Question: I have a page in my webapp that contain 3 textbox side by side as they all display important information. However, if i were to reduce my browser size, my twitter bootstrap navbar and my slideshow header will follow the size of the browser and fit 100% as mentioned in my codes
'''
<div id="Slideshow">
<img src="image/s1.jpg" name="slide" style="width:100%; height:150%">
<script type="text/javascript">
<!--
var step = 1
function slideit() {
document.images.slide.src = eval("image" + step + ".src")
if (step < 5)
step++
else
step = 1
setTimeout("slideit()", 2500)
}
slideit()
//-->
</script>
</div>
<div id="twitterbootstrap">
<div class="navbar navbar-inverse navbar-fixed-top">
<div class="navbar-inner">
<div class="container">
<a class="btn btn-navbar" data-toggle="collapse" data-target=".nav-collapse">
<span class="icon-bar"></span>
<span class="icon-bar"></span>
<span class="icon-bar"></span>
<span class="icon-bar"></span>
<span class="icon-bar"></span>
<span class="icon-bar"></span>
</a>
<a class="brand" href="#">iPolice's Menu</a>
<div class="nav-collapse">
<ul class="nav">
<li class="divider-vertical"></li>
<li><a href="AdminAddAccount.aspx">AddAccount</a></li>
<li class="divider-vertical"></li>
<li><a href="AdminDropAccount.aspx">Drop Account</a></li>
<li class="divider-vertical"></li>
<li><a href="AdminEditProfile.aspx">Edit Account</a></li>
<li class="divider-vertical"></li>
<li><a href="AdminColdStorage.aspx">Cold Account</a></li>
<li class="divider-vertical"></li>
<li><a href="AdminReportCheck.aspx">Report Check</a></li>
<li class="divider-vertical"></li>
<li><a href="AdminLogout.aspx">Logout</a></li>
</ul>
</div>
</div>
</div>
</div>
</div>
'''
As you can see i set my slideshow as width:100%. However as for my table and textbox, this is how it is
'''
<table width="100%">
<tr>
<td id="admintaskdetail">
<b>Details </b>
<asp:TextBox ID="tbdetails" runat="server" Height="120px" TextMode="MultiLine" Width="400px" ReadOnly="True"></asp:TextBox>
</td>
<td id="admintaskpropertydetail">
<b>Property Details:</b>
<asp:TextBox ID="tbproperty" runat="server" Height="120px" TextMode="MultiLine" Width="400px" ReadOnly="True"></asp:TextBox>
</td>
<td id="admintasksuspectdetail">
<b>Suspect Details:</b>
<asp:TextBox ID="tbsuspect" runat="server" Height="120px" TextMode="MultiLine" Width="400px" ReadOnly="True"></asp:TextBox>
</td>
</tr>
</table>
'''
Unfortunately, this is how my website look. My navbar and slideshow are exactly the same width.

In order to counter that, i tried to wrap my navbar, header and the contents under a id called wrapper and code like this which didnt work either
'''
#wrapper {
width:80%;
overflow:scroll;
margin: 0 auto;
}
'''
May i know the correct way on how to set a maximum width for my website and then make the overflow part scrollable after the maximum width? I was hoping to make my navbar and twitterbootstrap navbar to stop following the browser after a particular width by wrapping them under a wrapper id which didnt work as well.
Regards.
Been trying for days and still failed to get it out.
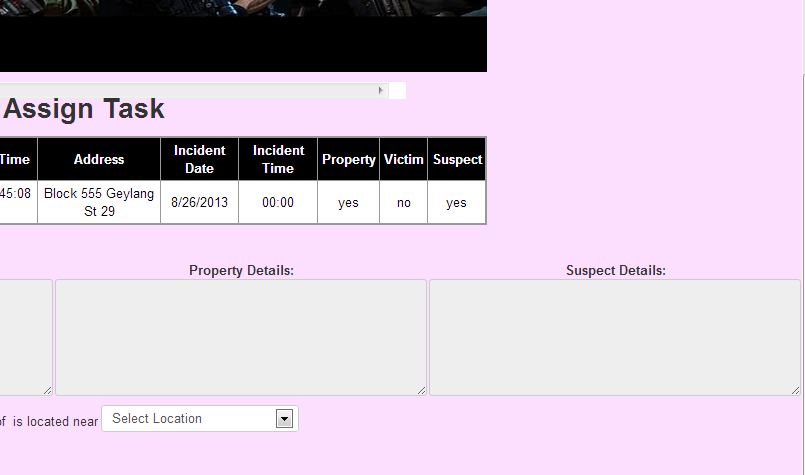
Answer: You can use Panel control with ScrollBars
'''
<asp:Panel ID="Panel1" runat="server" Width="100%" ScrollBars="Both">
<table width="100%">
<tr>
<td id="admintaskdetail">
<b>Details </b>
<asp:TextBox ID="tbdetails" runat="server" Height="120px" TextMode="MultiLine" Width="400px" ReadOnly="True"></asp:TextBox>
</td>
<td id="admintaskpropertydetail">
<b>Property Details:</b>
<asp:TextBox ID="tbproperty" runat="server" Height="120px" TextMode="MultiLine" Width="400px" ReadOnly="True"></asp:TextBox>
</td>
<td id="admintasksuspectdetail">
<b>Suspect Details:</b>
<asp:TextBox ID="tbsuspect" runat="server" Height="120px" TextMode="MultiLine" Width="400px" ReadOnly="True"></asp:TextBox>
</td>
</tr>
</table>
</asp:Panel>
'''